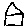
Label: house